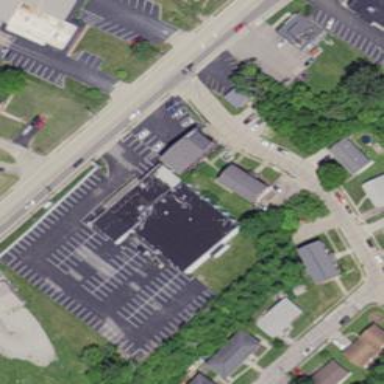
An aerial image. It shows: Building with bowling alley inside.